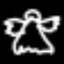
Label: angel